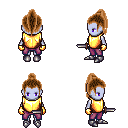
a pixel art fantasy rpg character, female body template, dark elf, purple skin, gold chest armor, magenta pants, brown long topknot hairstyle, gold gloves, metal boots, dagger, four views (front, back, left, right), 2x2 character sprite sheet, small pixel art, hard edges, no anti-aliasing